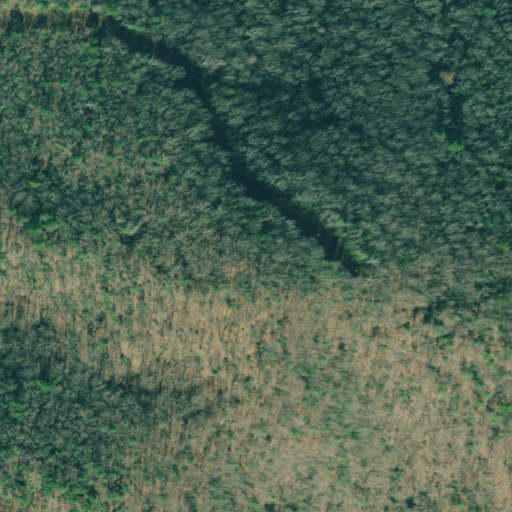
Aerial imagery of mountain in Georgia named Crumbly Knob containing deciduous forest and mixed forest